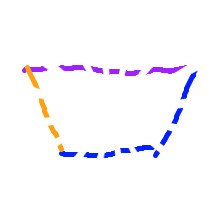
Shape: trapezoid